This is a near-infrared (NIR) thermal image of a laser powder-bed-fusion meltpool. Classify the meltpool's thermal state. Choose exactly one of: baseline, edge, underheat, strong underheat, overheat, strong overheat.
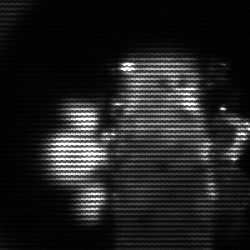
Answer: strong underheat